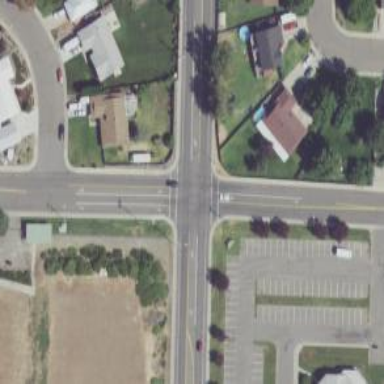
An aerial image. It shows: Marked road crossing.